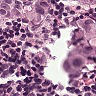
Metastatic tissue present: yes